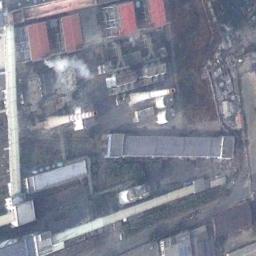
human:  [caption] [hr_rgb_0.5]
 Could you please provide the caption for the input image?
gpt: Plant and machinery in thermal power station with two chimneys .

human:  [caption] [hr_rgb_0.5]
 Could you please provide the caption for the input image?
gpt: Many buildings of different shapes and sizes are beside the thermal power station .

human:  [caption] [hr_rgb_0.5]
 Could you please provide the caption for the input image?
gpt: There is a row of white buildings next to the thermal power station .

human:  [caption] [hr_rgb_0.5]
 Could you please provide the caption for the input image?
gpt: The thermal power station is next to some buildings with white mist above .

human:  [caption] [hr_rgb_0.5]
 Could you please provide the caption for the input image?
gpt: There are some buildings on the thermal power station .